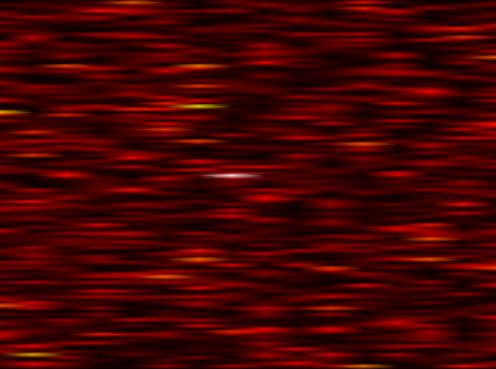
Label: OFDM